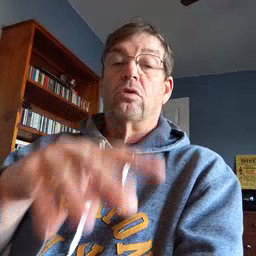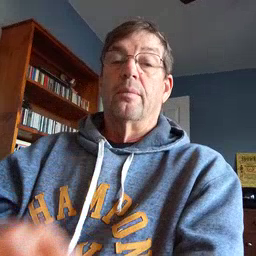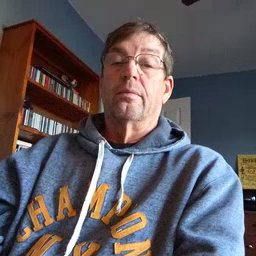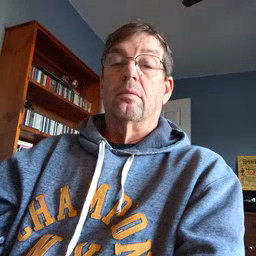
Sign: drop